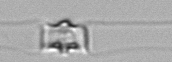
Label: Chaetoceros_didymus